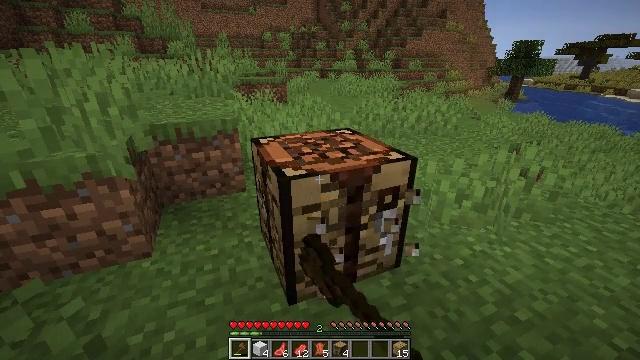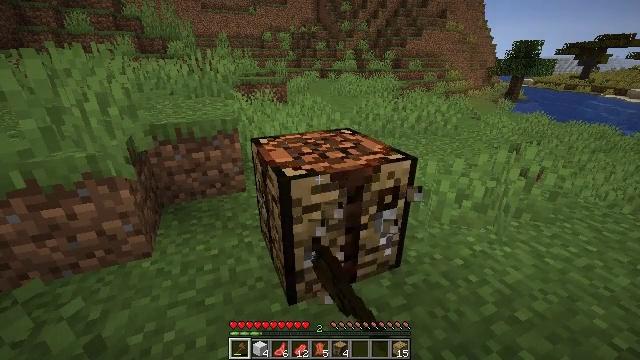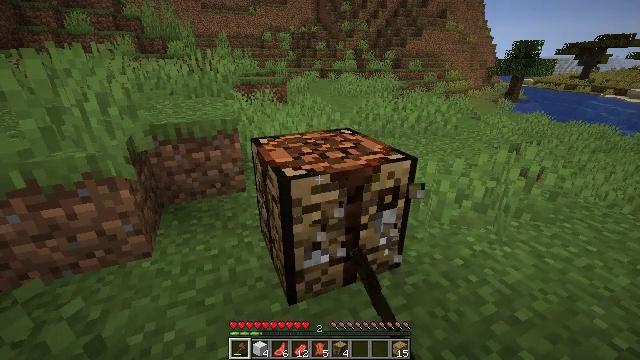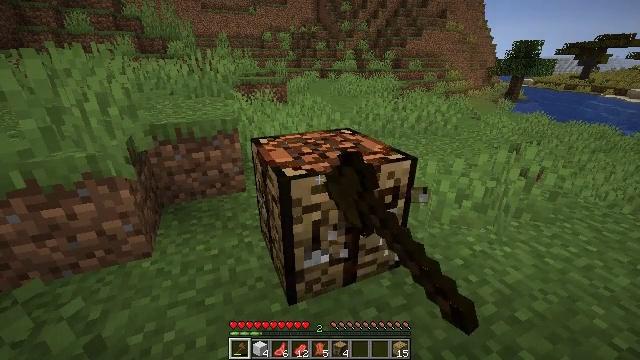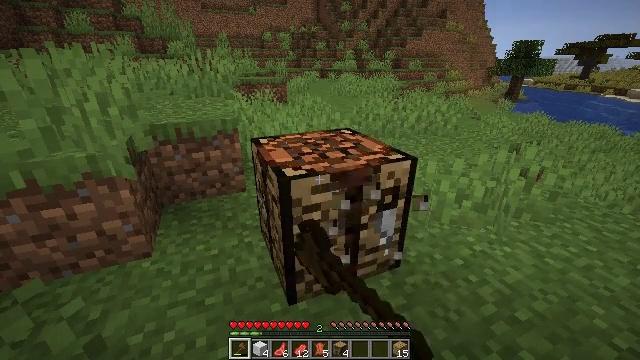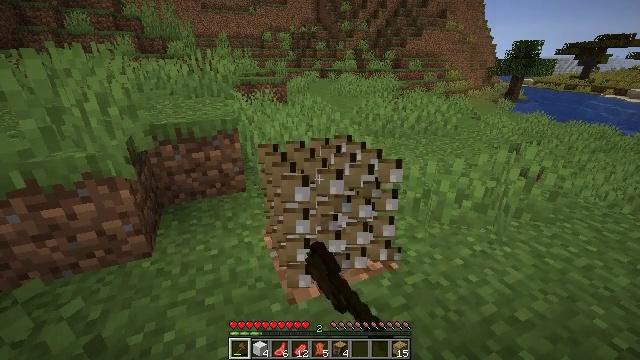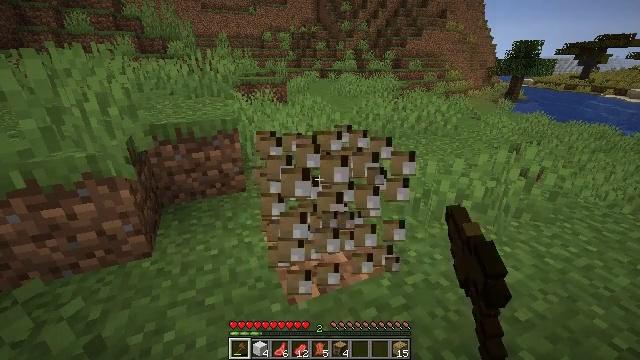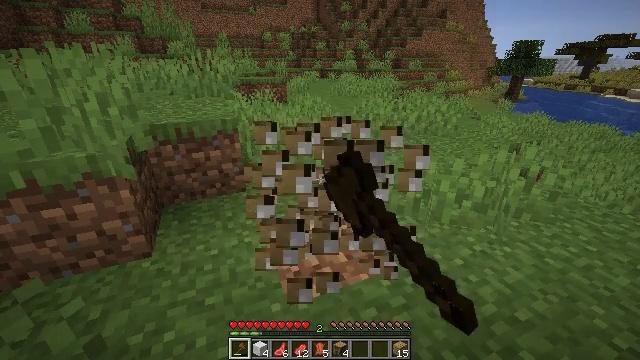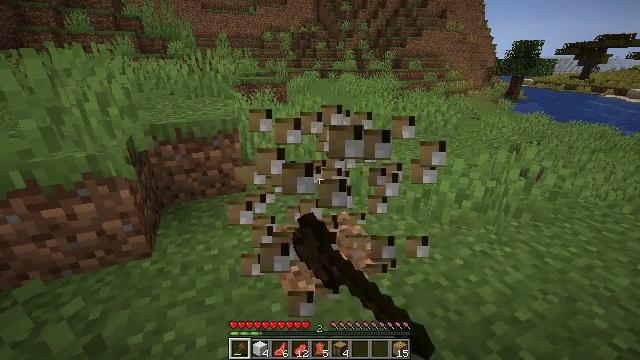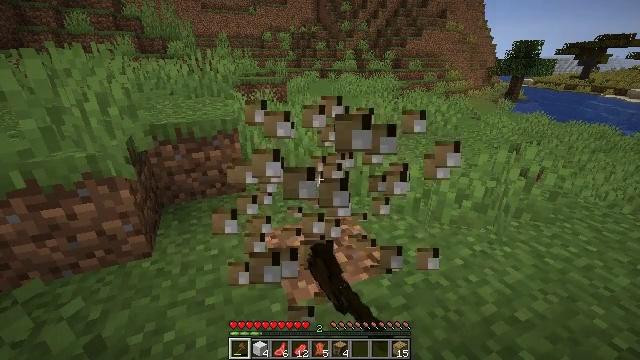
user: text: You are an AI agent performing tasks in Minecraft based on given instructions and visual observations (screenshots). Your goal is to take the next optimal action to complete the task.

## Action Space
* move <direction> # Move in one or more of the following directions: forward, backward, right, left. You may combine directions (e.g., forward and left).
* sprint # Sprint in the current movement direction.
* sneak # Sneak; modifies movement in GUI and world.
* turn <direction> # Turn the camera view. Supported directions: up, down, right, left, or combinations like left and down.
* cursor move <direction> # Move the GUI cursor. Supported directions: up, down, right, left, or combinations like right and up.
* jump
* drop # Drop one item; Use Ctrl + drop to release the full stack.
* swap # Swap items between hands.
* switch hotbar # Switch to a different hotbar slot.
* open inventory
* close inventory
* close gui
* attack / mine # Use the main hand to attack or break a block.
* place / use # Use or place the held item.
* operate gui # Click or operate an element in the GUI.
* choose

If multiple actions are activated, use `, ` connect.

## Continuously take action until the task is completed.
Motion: motion action
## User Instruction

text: Put back the crafting table.
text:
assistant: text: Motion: attack / mine
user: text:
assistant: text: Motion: attack / mine
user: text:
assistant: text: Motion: attack / mine
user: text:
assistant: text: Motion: attack / mine
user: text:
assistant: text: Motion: attack / mine
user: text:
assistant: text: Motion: attack / mine
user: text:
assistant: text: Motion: attack / mine
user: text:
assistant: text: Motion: attack / mine
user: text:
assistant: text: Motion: attack / mine
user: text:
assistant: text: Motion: attack / mine